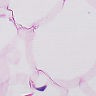
Metastatic tissue present: no